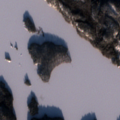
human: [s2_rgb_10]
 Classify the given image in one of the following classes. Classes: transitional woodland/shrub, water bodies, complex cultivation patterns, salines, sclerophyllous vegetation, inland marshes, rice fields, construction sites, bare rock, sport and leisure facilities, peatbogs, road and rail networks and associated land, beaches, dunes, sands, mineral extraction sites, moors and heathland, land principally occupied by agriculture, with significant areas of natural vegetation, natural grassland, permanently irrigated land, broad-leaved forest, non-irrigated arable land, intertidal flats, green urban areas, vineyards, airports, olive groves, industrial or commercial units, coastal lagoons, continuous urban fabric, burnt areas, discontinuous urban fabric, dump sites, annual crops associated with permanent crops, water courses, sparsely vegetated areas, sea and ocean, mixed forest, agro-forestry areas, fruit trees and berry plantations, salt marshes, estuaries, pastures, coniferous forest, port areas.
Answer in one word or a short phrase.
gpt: coniferous forest, water bodies